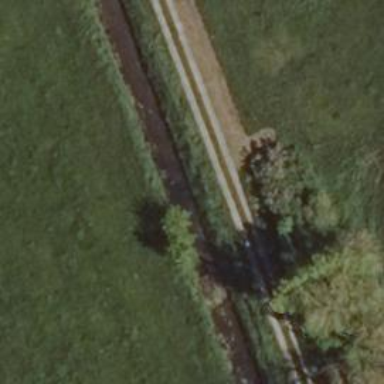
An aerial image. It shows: High-quality track road with concrete lanes.